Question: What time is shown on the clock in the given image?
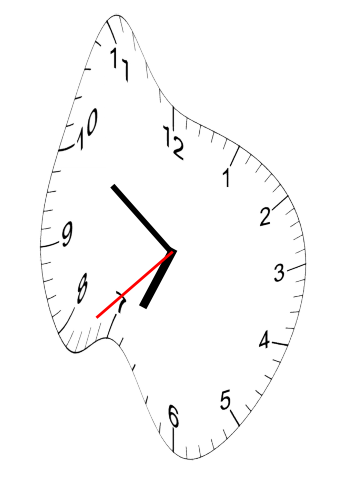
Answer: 06:50:38